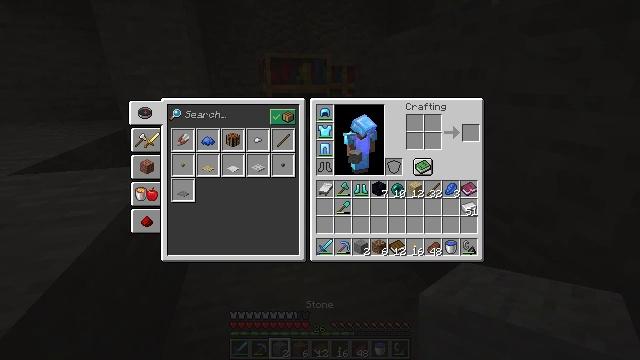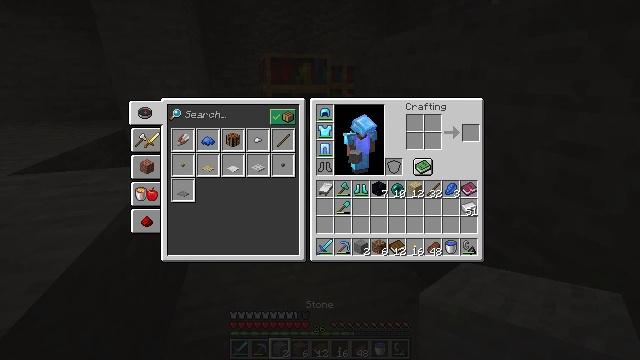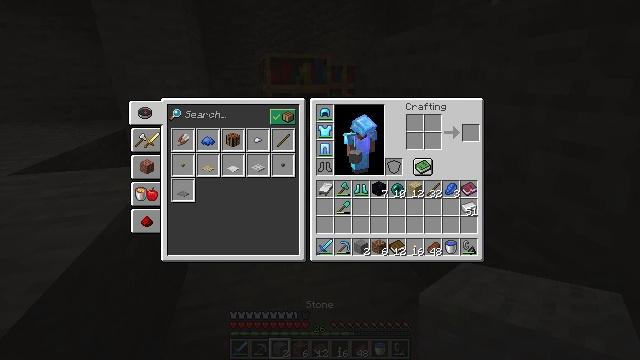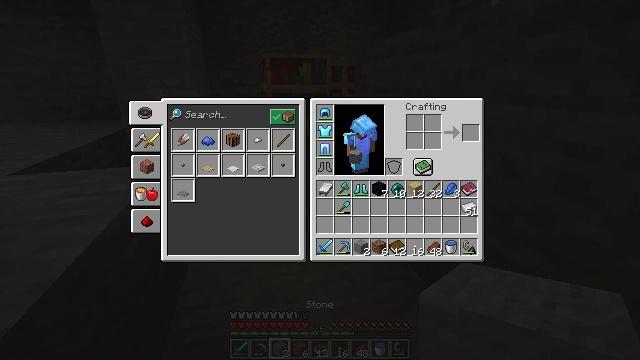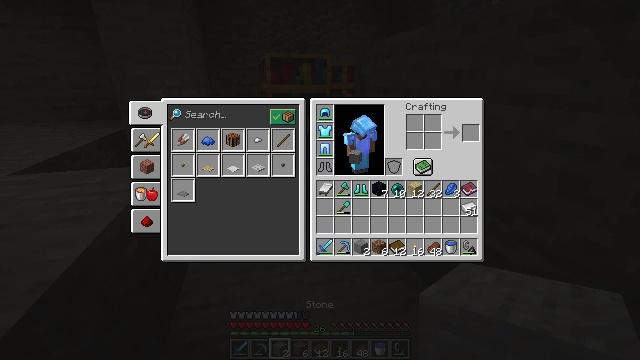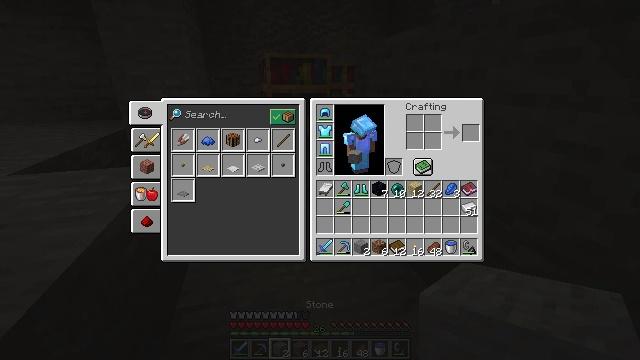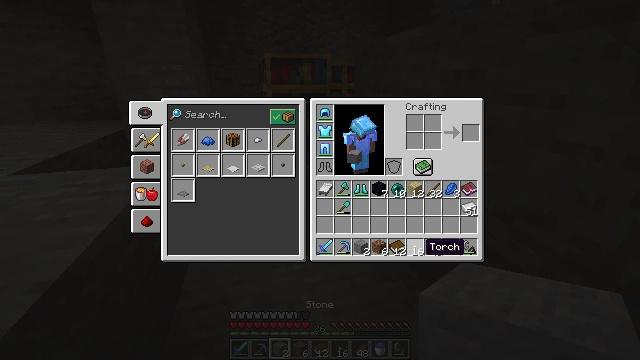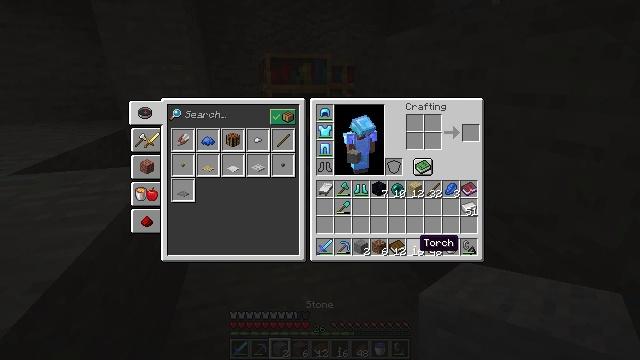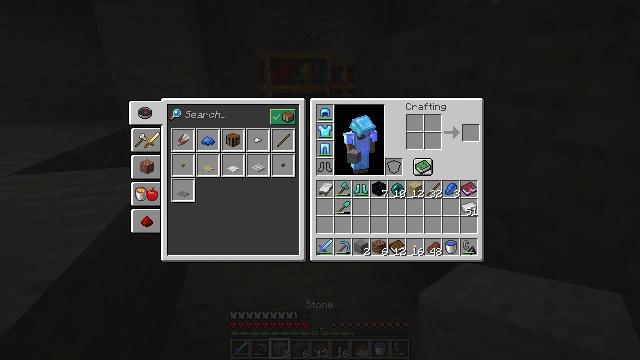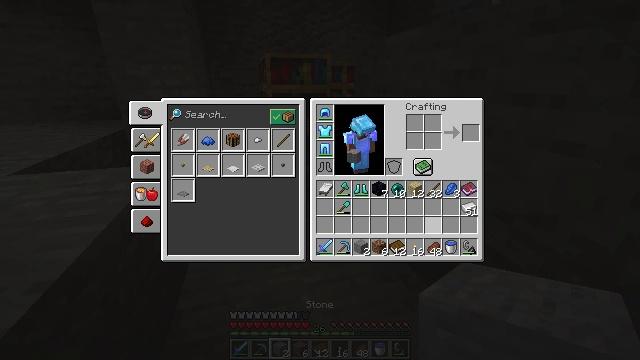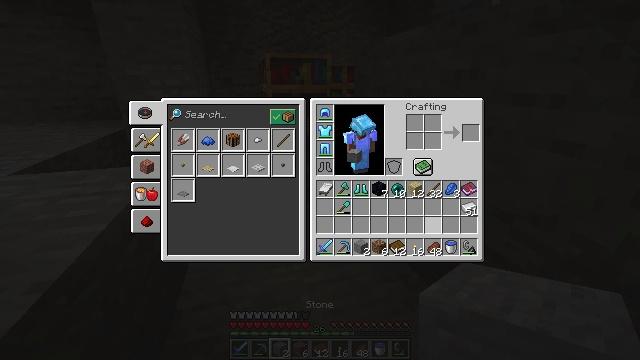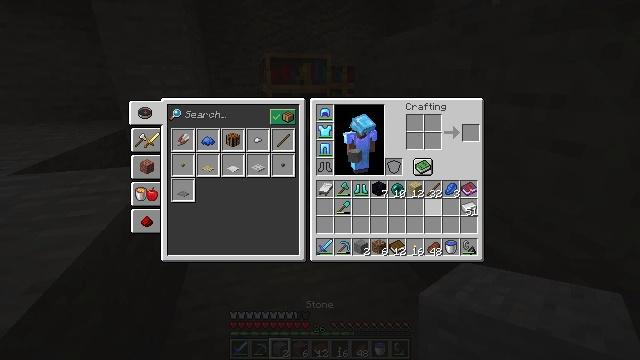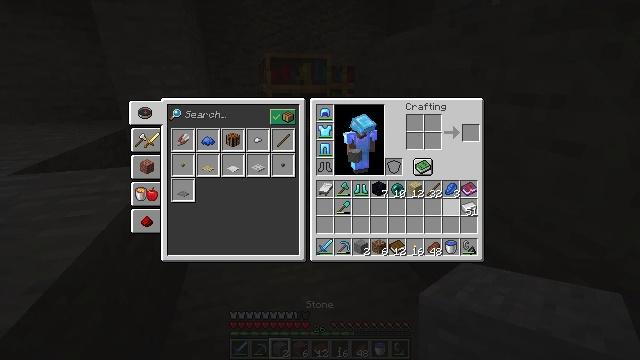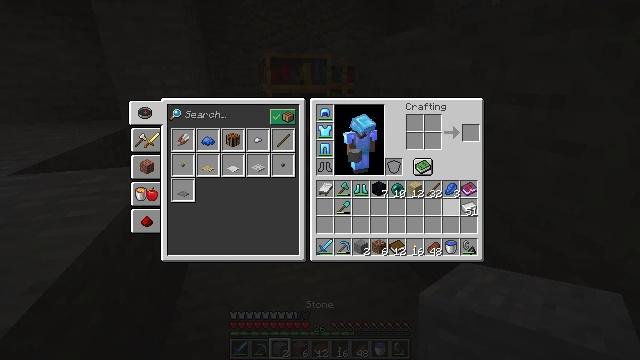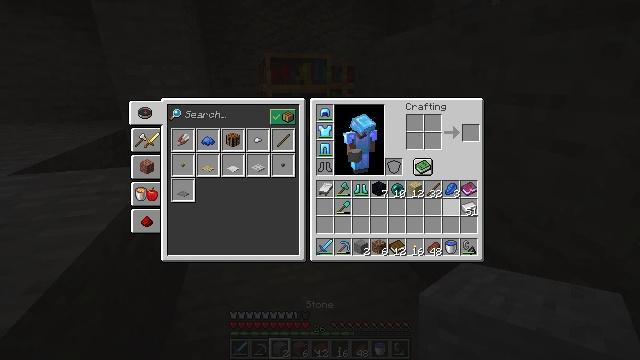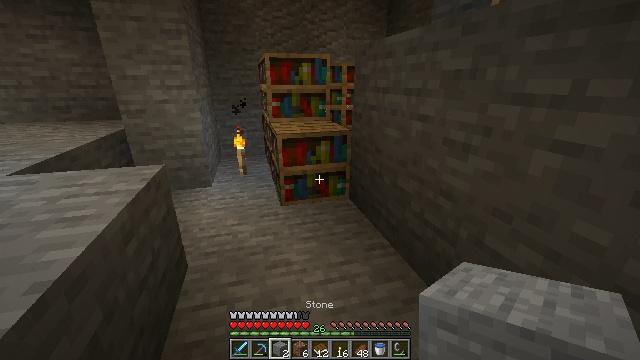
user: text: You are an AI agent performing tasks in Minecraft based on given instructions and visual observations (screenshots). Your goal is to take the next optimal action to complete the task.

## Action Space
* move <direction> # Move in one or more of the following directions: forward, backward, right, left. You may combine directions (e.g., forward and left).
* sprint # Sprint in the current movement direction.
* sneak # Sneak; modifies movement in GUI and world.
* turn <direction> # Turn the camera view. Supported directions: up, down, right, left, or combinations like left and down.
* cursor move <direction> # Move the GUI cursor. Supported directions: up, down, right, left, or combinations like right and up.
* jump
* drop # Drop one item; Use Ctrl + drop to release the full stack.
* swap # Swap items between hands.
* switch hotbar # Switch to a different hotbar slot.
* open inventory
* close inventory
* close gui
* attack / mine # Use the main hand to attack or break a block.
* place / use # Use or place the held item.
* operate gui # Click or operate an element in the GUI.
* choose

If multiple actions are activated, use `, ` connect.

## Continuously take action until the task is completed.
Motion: motion action
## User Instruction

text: Craft a birch sign by arranging birch planks and sticks in the crafting grid.
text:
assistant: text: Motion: no_op
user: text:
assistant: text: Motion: no_op
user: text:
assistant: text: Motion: no_op
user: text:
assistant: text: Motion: turn left
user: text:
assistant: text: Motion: turn left
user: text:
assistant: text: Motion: turn left
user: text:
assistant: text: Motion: no_op
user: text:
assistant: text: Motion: turn up
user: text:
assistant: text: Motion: turn right and up
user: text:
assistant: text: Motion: turn right and up
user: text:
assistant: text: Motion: no_op
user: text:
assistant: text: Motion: no_op
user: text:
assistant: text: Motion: no_op
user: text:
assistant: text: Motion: no_op
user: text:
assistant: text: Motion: no_op
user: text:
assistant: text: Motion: turn left
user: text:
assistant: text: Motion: turn left
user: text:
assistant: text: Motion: turn left
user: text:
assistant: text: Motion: turn left and up
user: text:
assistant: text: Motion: move forward, turn left and up
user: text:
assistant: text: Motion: move forward
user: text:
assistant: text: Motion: move forward
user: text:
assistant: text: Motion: move forward
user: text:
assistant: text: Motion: move forward
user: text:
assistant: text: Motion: move forward
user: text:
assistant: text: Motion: move forward, turn left
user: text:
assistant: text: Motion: move forward and move right, turn left and up
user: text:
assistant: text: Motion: move forward and move right, turn left and up
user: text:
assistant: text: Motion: move forward and move right, turn left and up
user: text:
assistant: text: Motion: move forward and move right, turn left and up